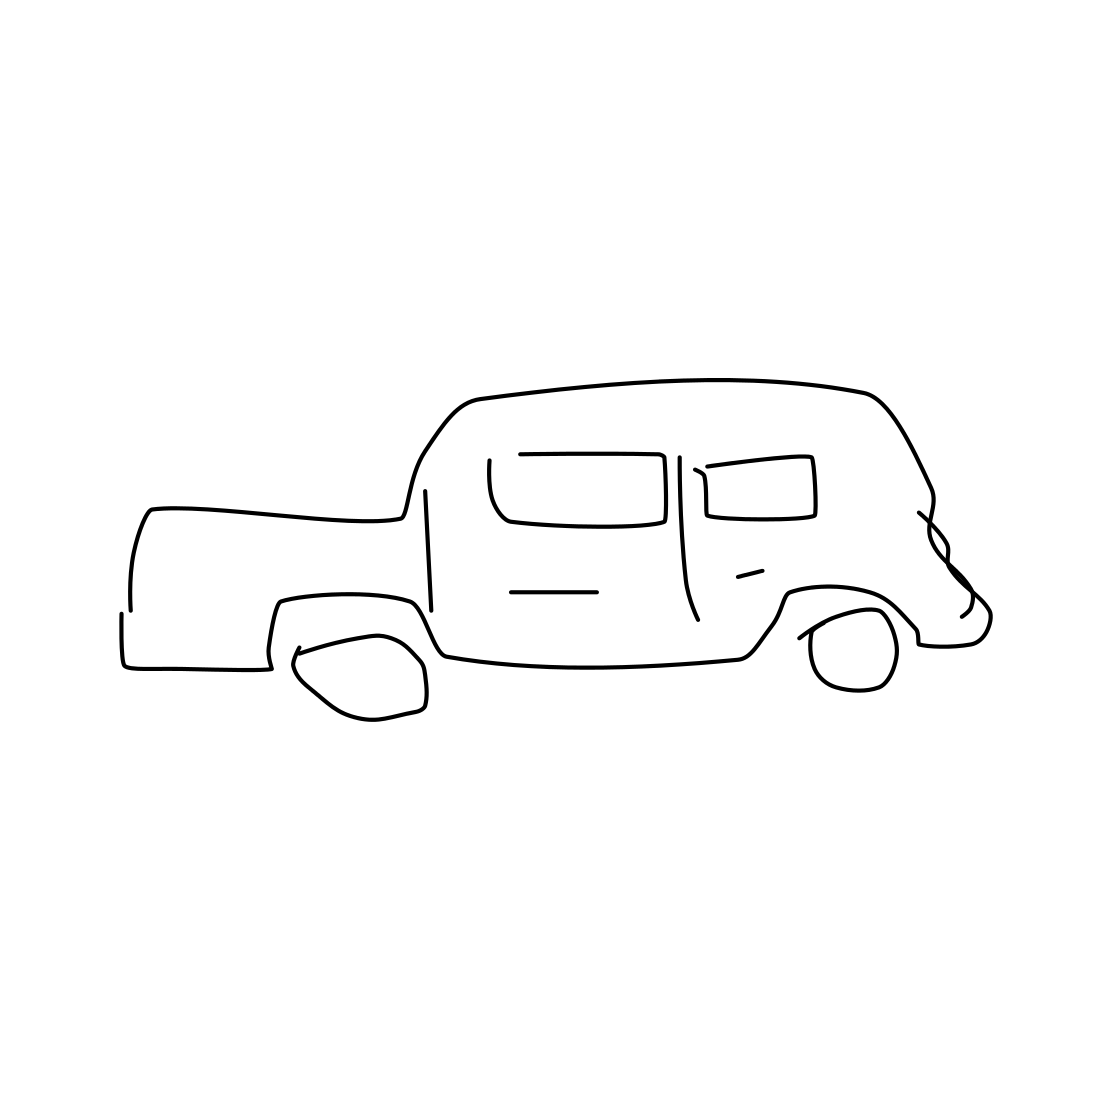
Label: suv